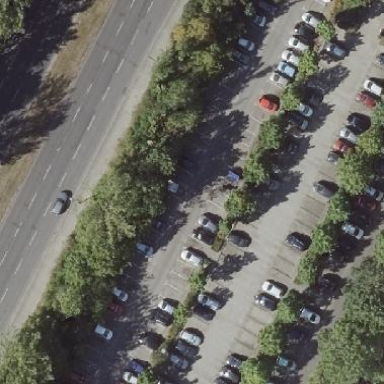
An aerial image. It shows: Concrete parking area with park and ride facilities for buses and light rail.